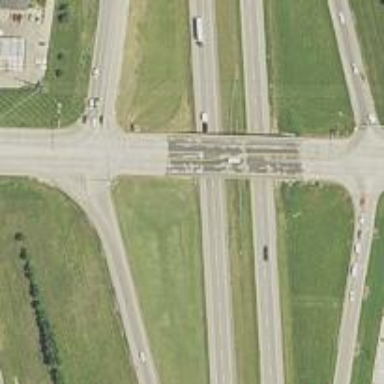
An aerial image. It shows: Primary highway that functions as expressway.